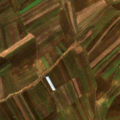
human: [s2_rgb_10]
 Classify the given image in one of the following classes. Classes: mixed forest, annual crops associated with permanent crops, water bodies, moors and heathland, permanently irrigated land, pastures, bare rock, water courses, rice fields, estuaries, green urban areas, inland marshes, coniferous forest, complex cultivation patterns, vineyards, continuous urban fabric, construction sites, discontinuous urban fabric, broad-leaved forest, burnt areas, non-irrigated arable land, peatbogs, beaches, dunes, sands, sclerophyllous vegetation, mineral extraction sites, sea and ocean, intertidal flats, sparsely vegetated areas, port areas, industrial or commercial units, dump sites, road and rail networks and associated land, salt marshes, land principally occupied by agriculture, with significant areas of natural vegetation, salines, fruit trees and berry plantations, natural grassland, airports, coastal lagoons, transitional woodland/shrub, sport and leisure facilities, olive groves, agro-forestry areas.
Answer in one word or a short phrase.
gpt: non-irrigated arable land